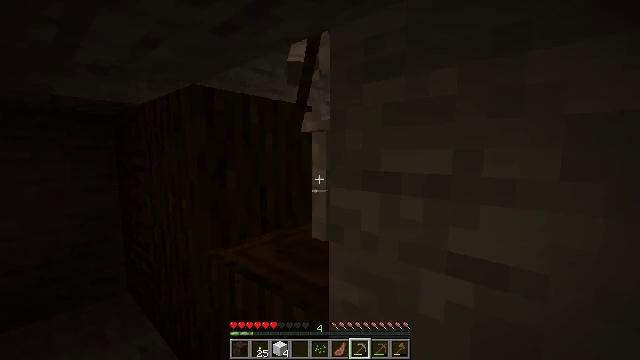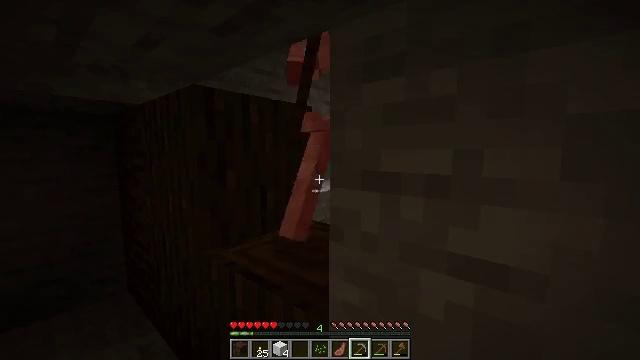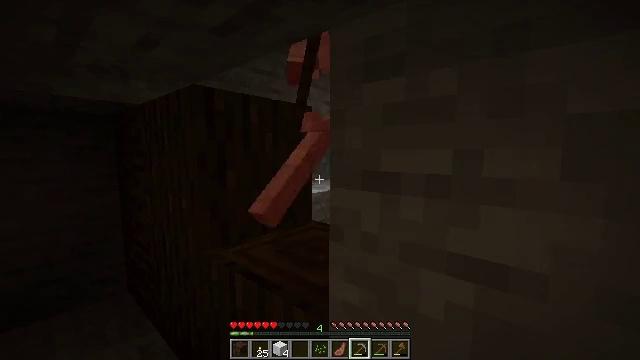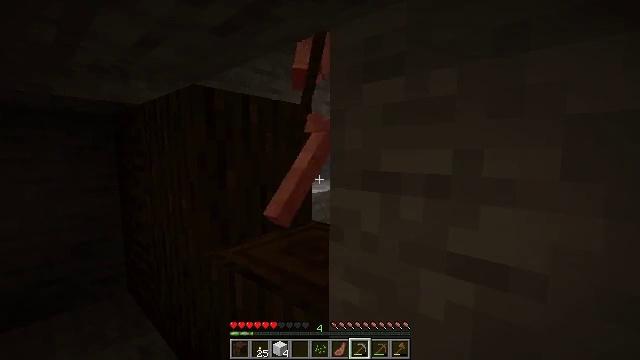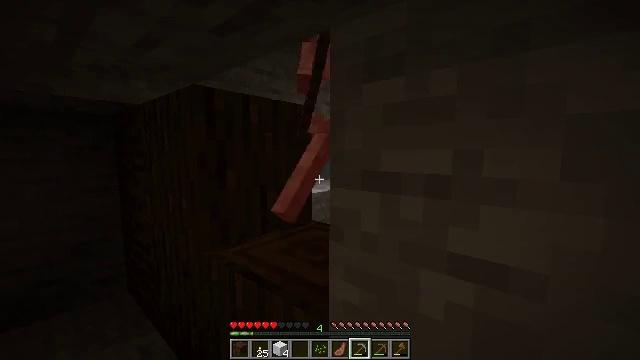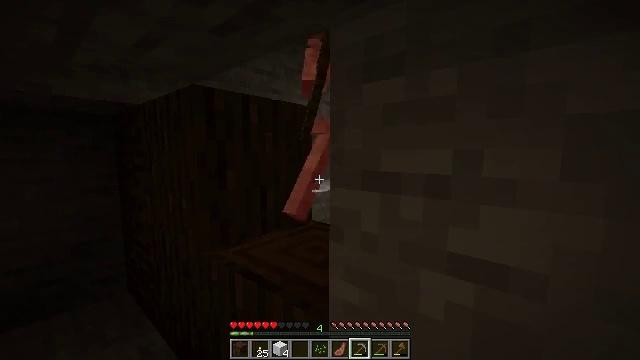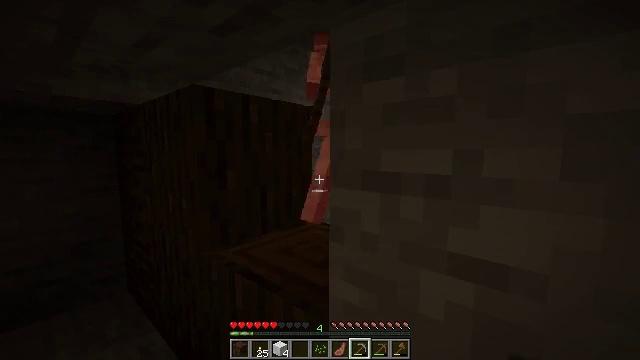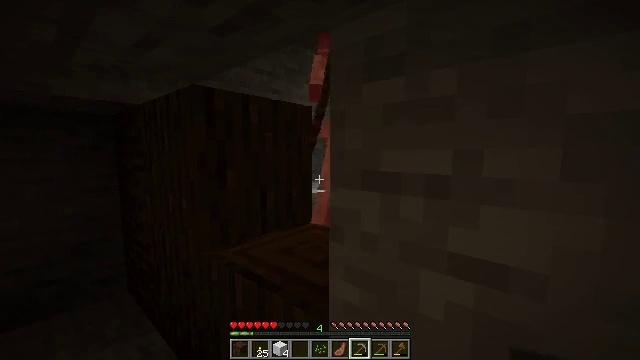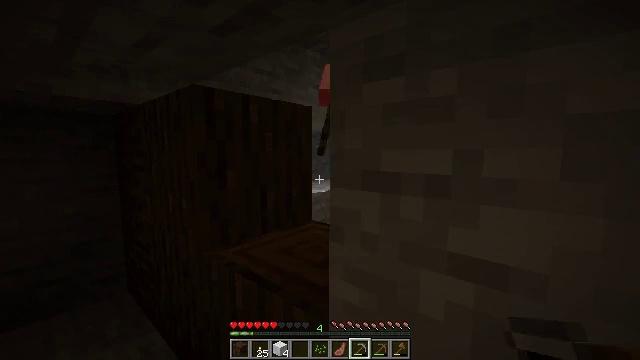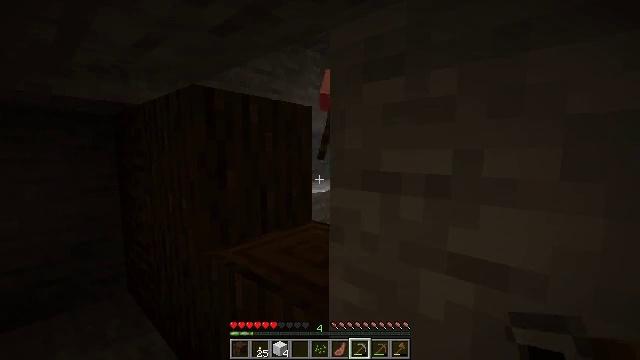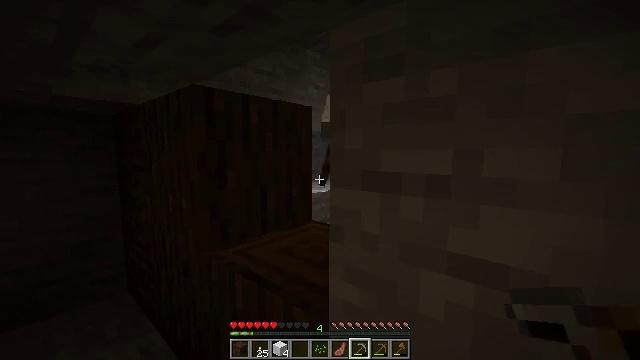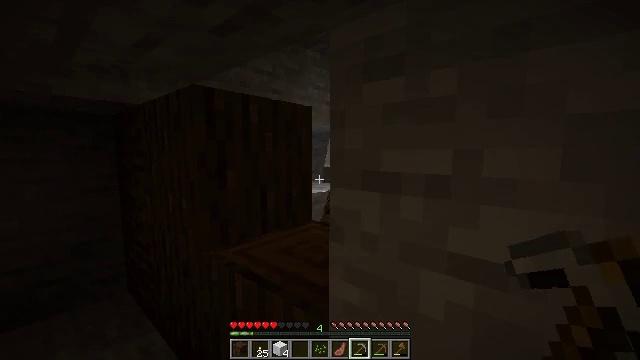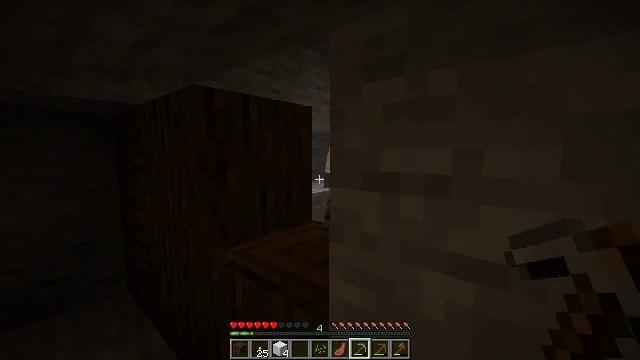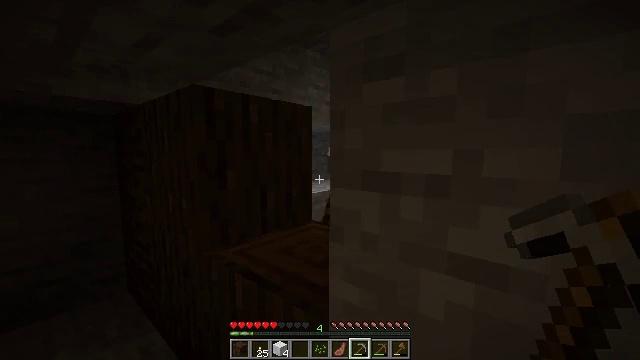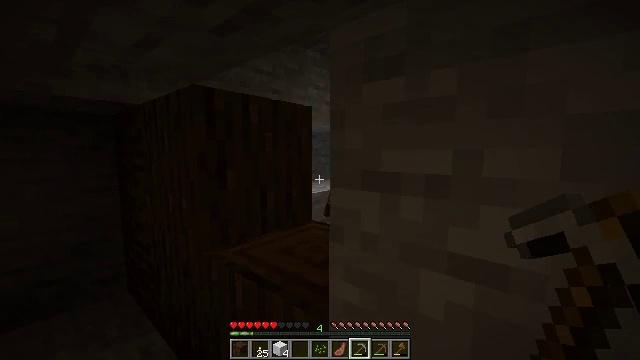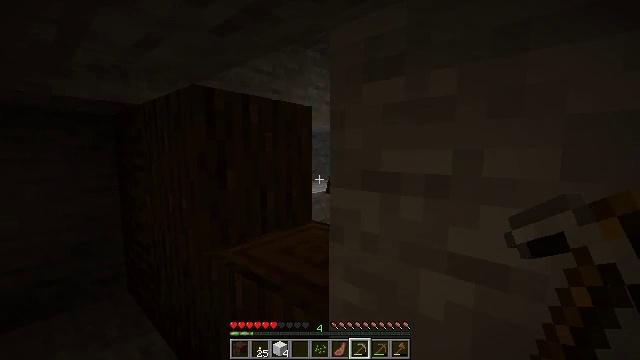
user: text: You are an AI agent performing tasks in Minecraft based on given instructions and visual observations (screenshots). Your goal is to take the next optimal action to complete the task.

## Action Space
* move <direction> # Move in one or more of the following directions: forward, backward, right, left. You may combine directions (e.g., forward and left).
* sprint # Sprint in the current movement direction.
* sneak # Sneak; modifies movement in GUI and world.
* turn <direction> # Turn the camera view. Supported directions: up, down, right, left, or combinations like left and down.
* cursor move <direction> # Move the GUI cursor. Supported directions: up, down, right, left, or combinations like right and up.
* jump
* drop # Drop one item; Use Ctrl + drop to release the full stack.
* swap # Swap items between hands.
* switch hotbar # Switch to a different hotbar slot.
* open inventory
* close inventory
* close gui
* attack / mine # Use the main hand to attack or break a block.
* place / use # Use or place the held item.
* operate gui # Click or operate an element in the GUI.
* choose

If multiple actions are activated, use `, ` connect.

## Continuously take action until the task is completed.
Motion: motion action
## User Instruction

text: Fight a skeleton.
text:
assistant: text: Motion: no_op
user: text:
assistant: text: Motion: no_op
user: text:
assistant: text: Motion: no_op
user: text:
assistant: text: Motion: no_op
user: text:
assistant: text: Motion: no_op
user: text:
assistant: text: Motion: no_op
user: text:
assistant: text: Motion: no_op
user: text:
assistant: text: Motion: no_op
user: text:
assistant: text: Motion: no_op
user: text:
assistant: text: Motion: no_op
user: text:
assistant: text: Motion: no_op
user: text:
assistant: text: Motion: no_op
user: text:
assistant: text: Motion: no_op
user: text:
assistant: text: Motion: no_op
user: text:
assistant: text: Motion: no_op
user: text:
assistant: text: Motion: no_op
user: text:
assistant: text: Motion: no_op
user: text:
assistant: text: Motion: no_op
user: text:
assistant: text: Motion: no_op
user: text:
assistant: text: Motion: no_op
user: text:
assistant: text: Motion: no_op
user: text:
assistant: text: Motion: no_op
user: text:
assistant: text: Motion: no_op
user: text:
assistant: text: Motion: no_op
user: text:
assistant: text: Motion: no_op
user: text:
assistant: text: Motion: no_op
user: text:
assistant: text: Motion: no_op
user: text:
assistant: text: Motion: no_op
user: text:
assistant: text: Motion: attack / mine
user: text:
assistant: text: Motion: attack / mine